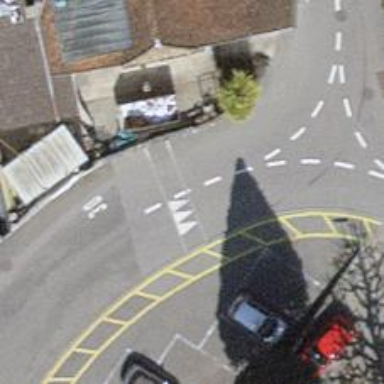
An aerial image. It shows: Traffic calming hump on the road.